Interaction volume radius: 5 \u00c5
Interaction volume height: 15 \u00c5
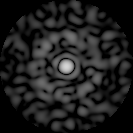
Disorder parameter: 0.8573